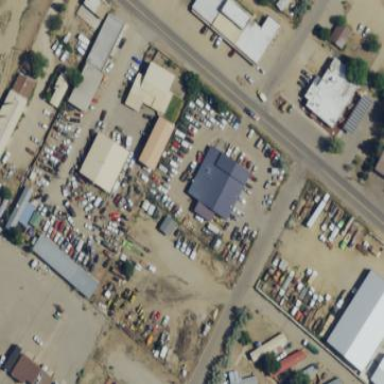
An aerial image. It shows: Scrap yard situated in industrial area.